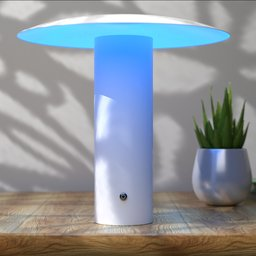
Label: lighting